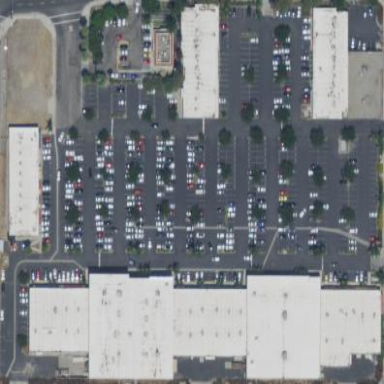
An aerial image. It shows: Retail area.